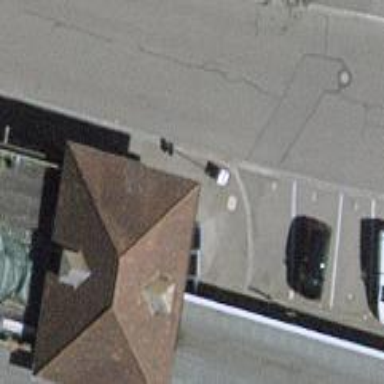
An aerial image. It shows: Train station building.